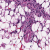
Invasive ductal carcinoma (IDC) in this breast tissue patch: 0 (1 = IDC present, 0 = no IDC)